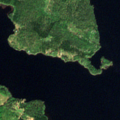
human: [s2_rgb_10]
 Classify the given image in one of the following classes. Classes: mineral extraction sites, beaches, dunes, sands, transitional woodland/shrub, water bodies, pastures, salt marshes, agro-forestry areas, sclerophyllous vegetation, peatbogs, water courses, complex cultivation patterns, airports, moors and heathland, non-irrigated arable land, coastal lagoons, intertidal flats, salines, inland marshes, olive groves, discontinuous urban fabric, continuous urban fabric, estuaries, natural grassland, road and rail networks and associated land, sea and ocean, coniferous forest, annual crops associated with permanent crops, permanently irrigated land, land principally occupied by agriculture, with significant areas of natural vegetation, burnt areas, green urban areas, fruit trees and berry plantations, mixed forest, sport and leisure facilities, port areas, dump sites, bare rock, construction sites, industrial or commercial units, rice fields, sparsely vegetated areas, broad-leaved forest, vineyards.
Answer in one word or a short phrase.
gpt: land principally occupied by agriculture, with significant areas of natural vegetation, mixed forest, water bodies